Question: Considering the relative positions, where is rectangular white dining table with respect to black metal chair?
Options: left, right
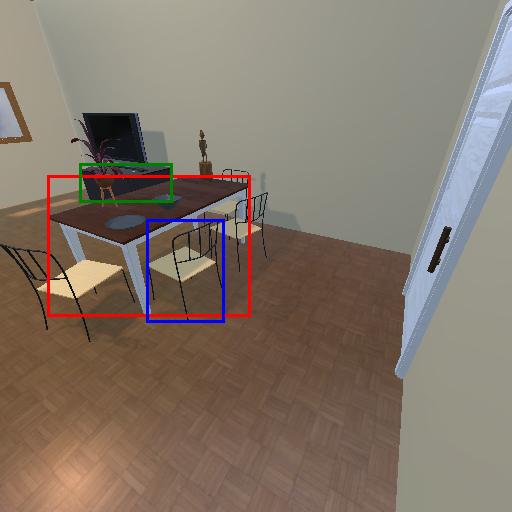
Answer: left